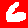
Digit: 6